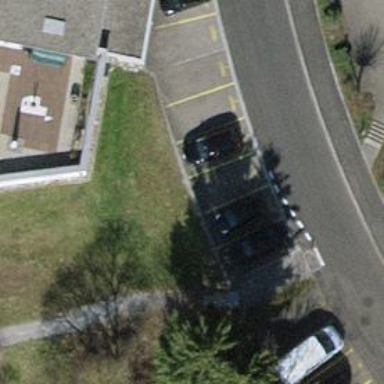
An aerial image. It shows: Street side parking area.